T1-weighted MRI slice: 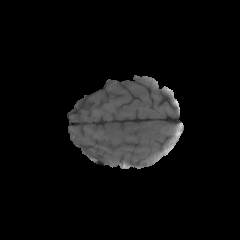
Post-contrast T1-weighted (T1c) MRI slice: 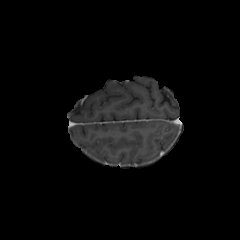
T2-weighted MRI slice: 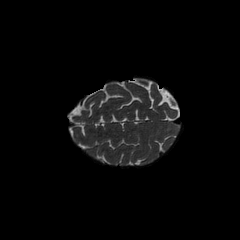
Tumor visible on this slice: no